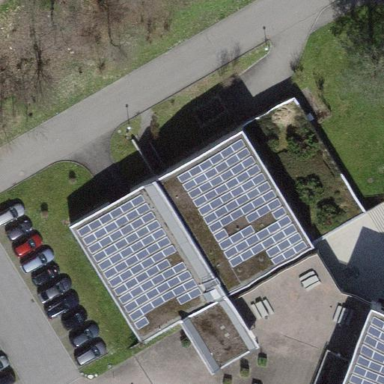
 consisting of solar photovoltaic panels."